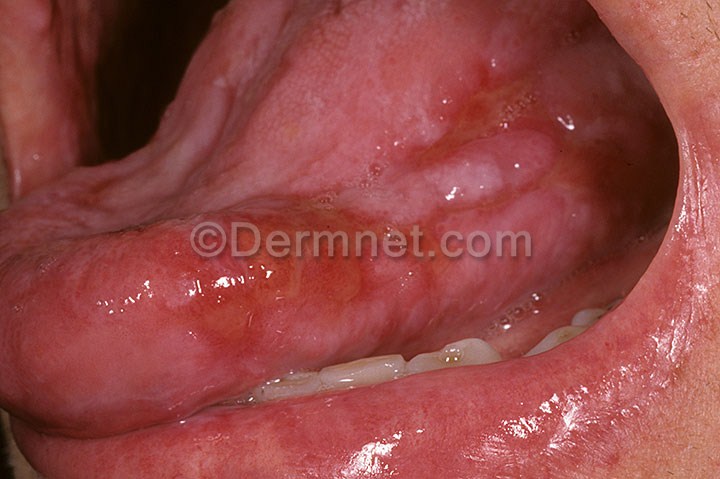
Disease: Psoriasis pictures Lichen Planus and related diseases